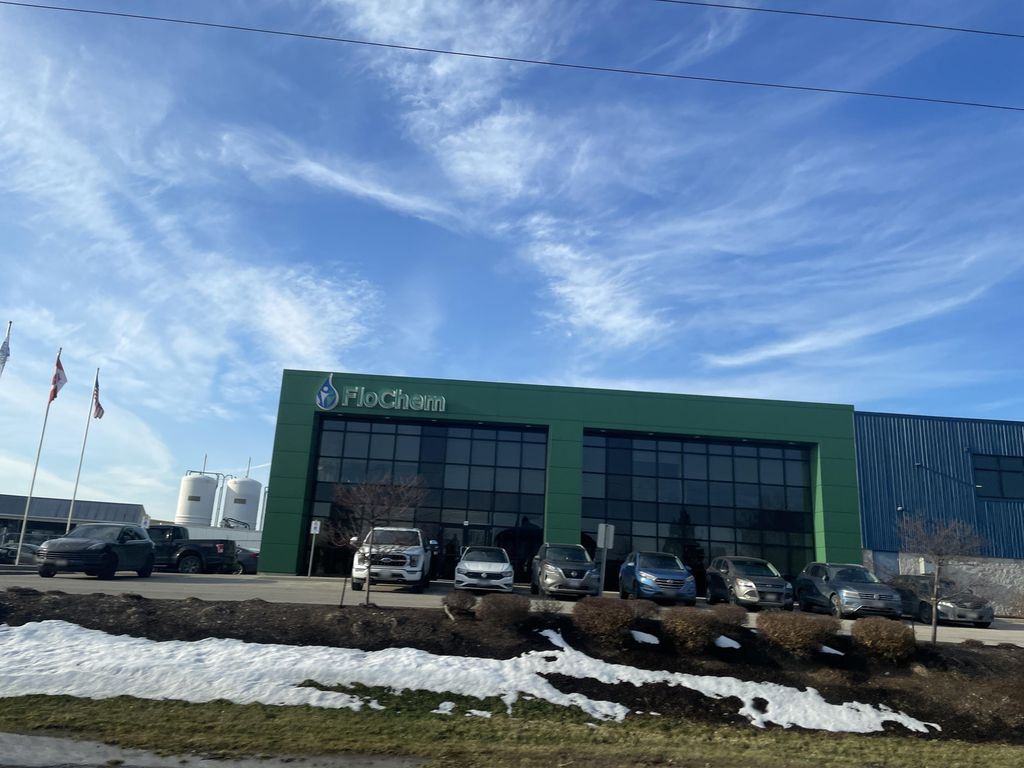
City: kitchener-waterloo